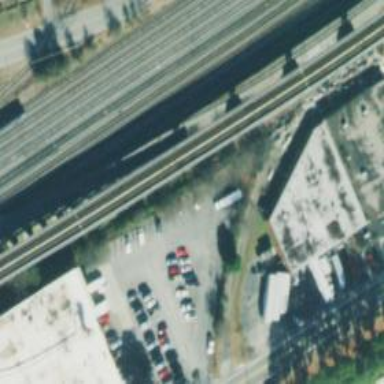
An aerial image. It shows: Abandoned railway spur.